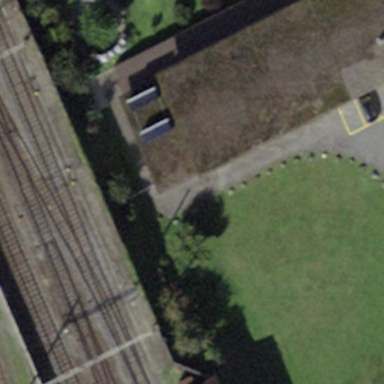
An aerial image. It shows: Sports centre building.